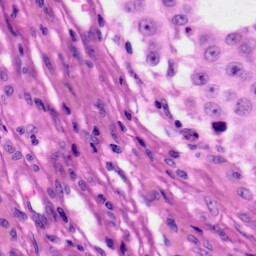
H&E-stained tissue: Skin